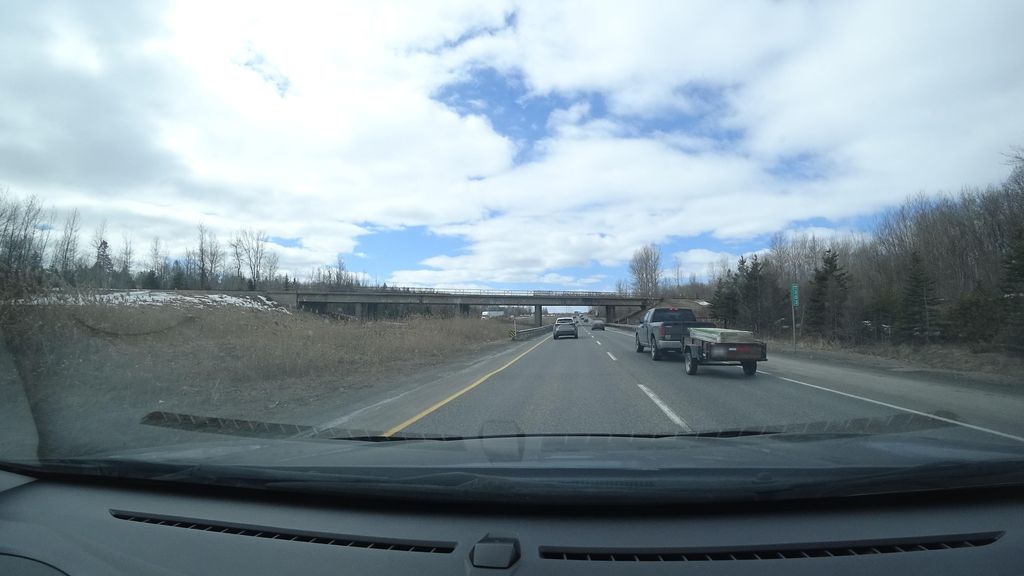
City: quebec_city